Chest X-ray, PA view. Patient: 56 years old, sex M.
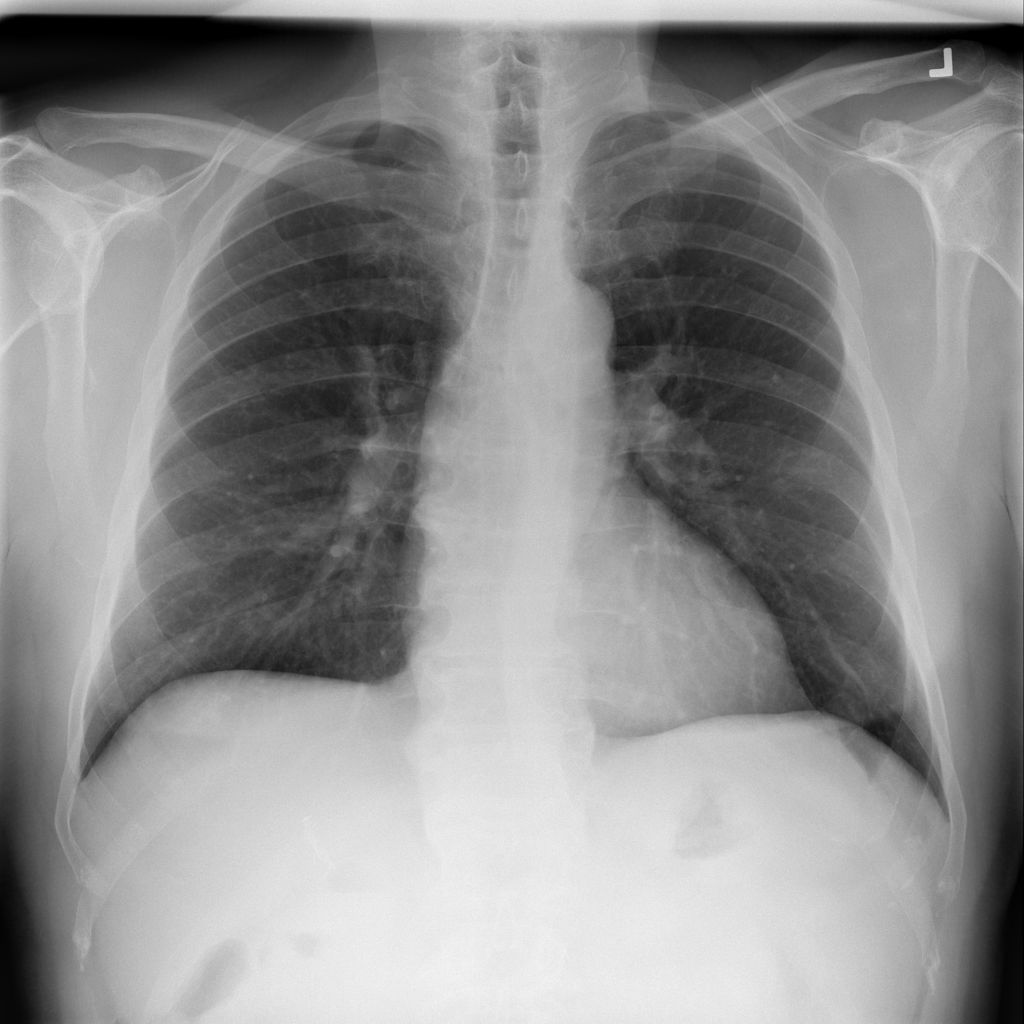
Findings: No Finding